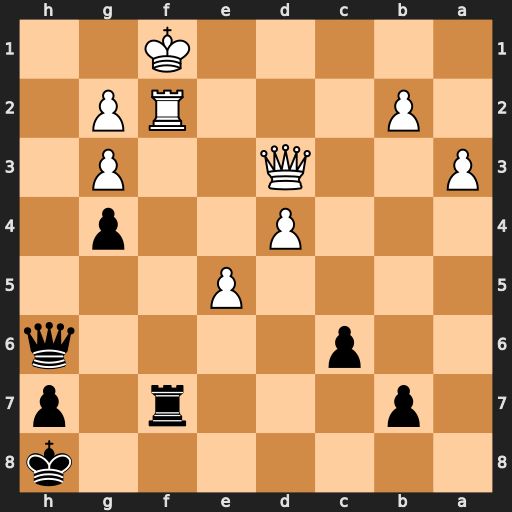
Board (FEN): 7k/1p3r1p/2p4q/4P3/3P2p1/P2Q2P1/1P3RP1/5K2
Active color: b
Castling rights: -
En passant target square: -
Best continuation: Qc1+ Ke2 Qxb2+